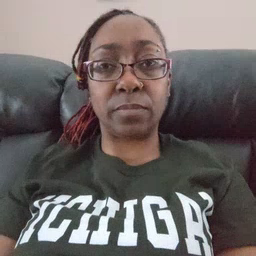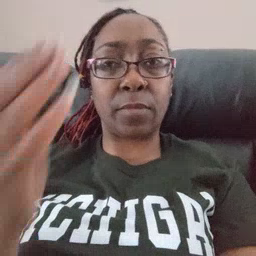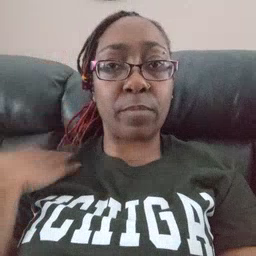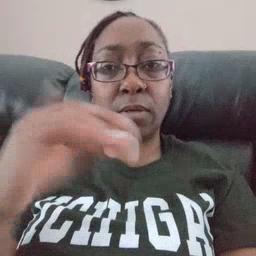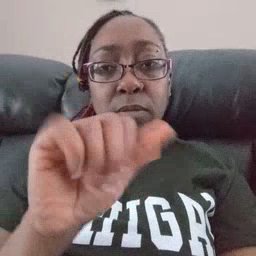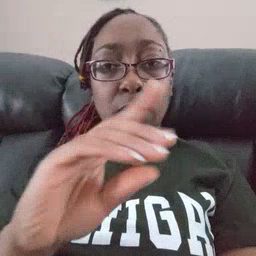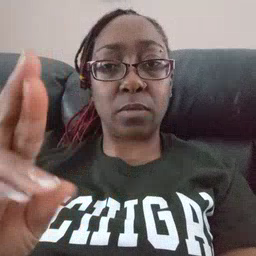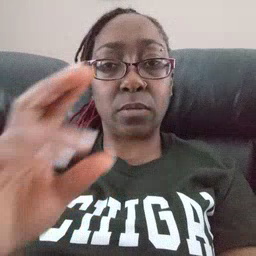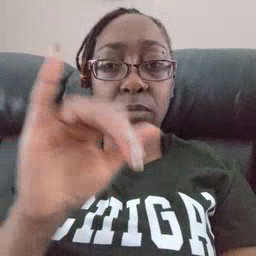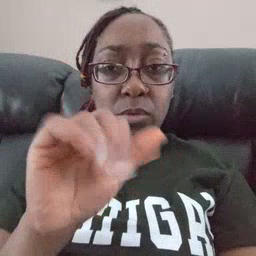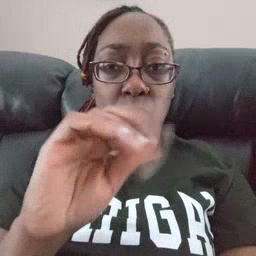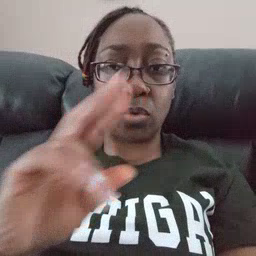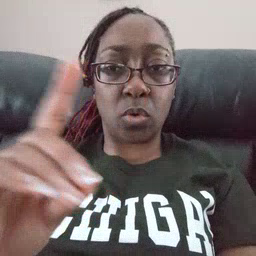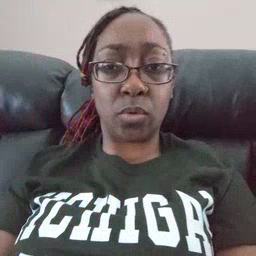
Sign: backyard